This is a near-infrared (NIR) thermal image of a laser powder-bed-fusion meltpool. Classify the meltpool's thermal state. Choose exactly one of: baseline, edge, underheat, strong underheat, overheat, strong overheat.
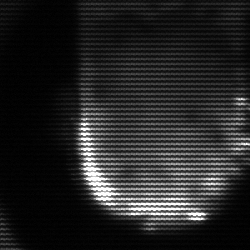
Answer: baseline